Question: I try to create dynamic table using JavaScript, the table contains two columns first name and family name.
Here is the JavaScropt code:
'''
function CreatTable() {
var tablearea = document.getElementById('ShowDataID');
var table = document.createElement('table');
var thead = document.createElement("thead");
var tr = document.createElement('tr');
var th = document.createElement('th');
var firstNameTxt = document.createTextNode("First Name");
th.appendChild(firstNameTxt);
tr.appendChild(th);
thead.appendChild(tr);
table.appendChild(thead);
var familyNameTxt = document.createTextNode("Family Name");
th.appendChild(familyNameTxt);
tr.appendChild(th);
thead.appendChild(tr);
table.appendChild(thead);
for (var i = 1; i < 4; i++) {
var tr = document.createElement('tr');
tr.appendChild(document.createElement('td'));
tr.appendChild(document.createElement('td'));
tr.cells[0].appendChild(document.createTextNode('John'))
tr.cells[1].appendChild(document.createTextNode('McDowell'))
table.appendChild(tr);
}
tablearea.appendChild(table);
}
'''
And here the the result I get:

My question is why do I get "McDowell" not under the family name column.Why it is shifted?What I am missing?
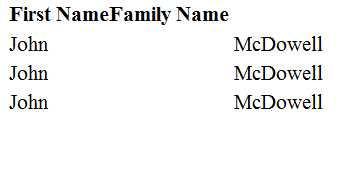
Answer: Try to create a new 'th' for the second time, don't use the already used one
'''
function CreatTable() {
var tablearea = document.getElementById('ShowDataID');
var table = document.createElement('table');
var thead = document.createElement("thead");
var tr = document.createElement('tr');
var th = document.createElement('th');
var firstNameTxt = document.createTextNode("First Name");
th.appendChild(firstNameTxt);
tr.appendChild(th);
thead.appendChild(tr);
table.appendChild(thead);
//********* Look here *****************
var familyNameTxt = document.createTextNode("Family Name");
th = document.createElement('th'); //*** Create a new th here. Dont use the old one
//********* Look here *****************
th.appendChild(familyNameTxt);
tr.appendChild(th);
thead.appendChild(tr);
table.appendChild(thead);
for (var i = 1; i < 4; i++) {
var tr = document.createElement('tr');
tr.appendChild(document.createElement('td'));
tr.appendChild(document.createElement('td'));
tr.cells[0].appendChild(document.createTextNode('John'))
tr.cells[1].appendChild(document.createTextNode('McDowell'))
table.appendChild(tr);
}
tablearea.appendChild(table);
}
'''
## DEMO